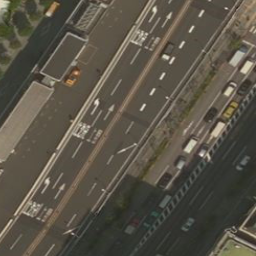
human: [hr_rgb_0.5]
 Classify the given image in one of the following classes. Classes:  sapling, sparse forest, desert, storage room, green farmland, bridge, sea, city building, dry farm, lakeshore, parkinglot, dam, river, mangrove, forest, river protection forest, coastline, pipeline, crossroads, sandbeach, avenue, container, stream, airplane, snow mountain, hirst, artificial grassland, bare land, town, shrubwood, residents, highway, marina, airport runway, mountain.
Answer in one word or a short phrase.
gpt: highway